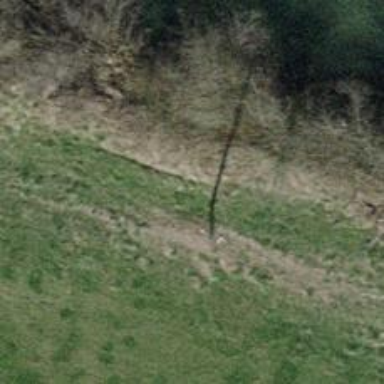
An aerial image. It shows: Minor power line.